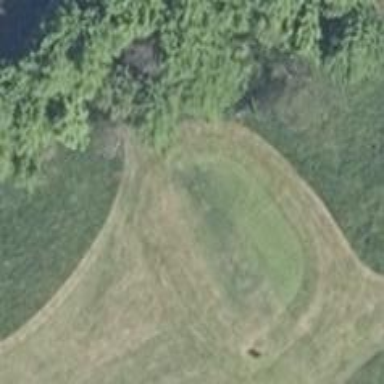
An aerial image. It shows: Golf tee.